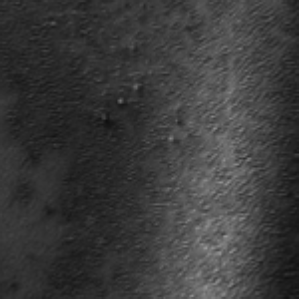
Label: frost